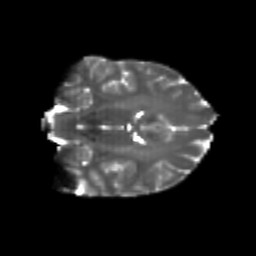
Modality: T2w
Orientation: coronal
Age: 22
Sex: female
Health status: healthy
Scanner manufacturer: philips
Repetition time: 7.389 s
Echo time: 0.08599 s